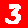
Digit: 3